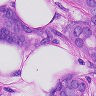
Metastatic tissue present: yes